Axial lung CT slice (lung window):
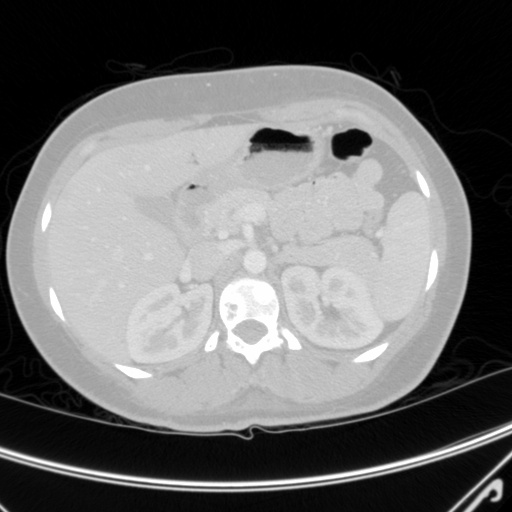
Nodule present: no